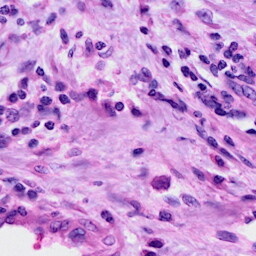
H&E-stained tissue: Cervix